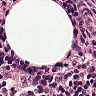
Metastatic tissue present: no